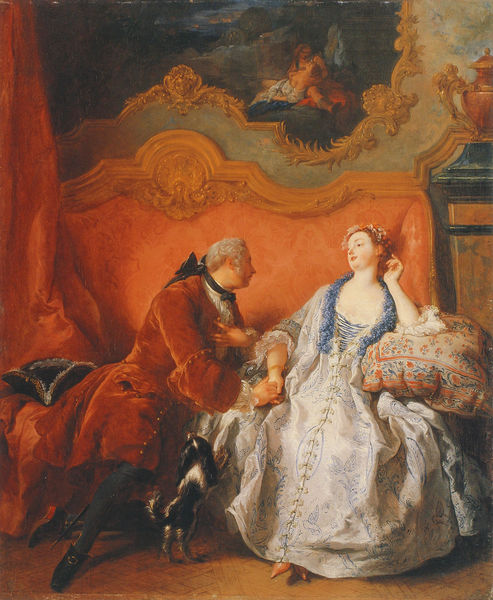
Titel: Die Liebeserklärung
Künstler: Jean - Francois de Troy
Institution: Privatsammlung
Schlagwörter: blau, gemälde, hand, mann, weiß, frau, hintergrund, hut, kleid, blick, dame, hund, rot, hochformat, schleife, jacke, barock, haarschmuck, kleidung, bild, möbel, vorhang, öl, interieur, paar, rokoko, liebe, sofa, hof, werbung, romantik, kissen, wandmalerei, dreispitz, verwischt, jakett, sfumato, regence, umgarnen, frauu, baroc